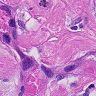
Metastatic tissue present: yes